Brain MRI, t2w sequence, axial 2D slice.
Patient: age 34, sex M, weight 95 kg, height 1.95 m
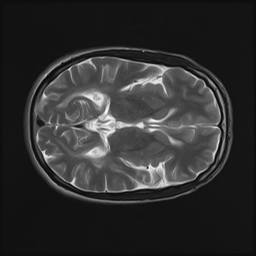